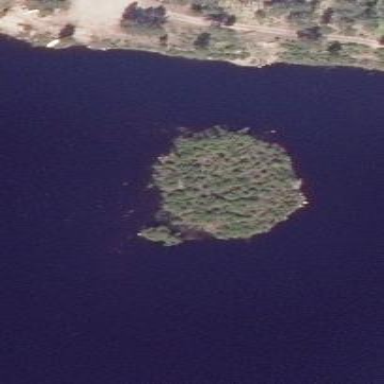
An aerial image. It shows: Islet.